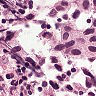
Metastatic tissue present: yes